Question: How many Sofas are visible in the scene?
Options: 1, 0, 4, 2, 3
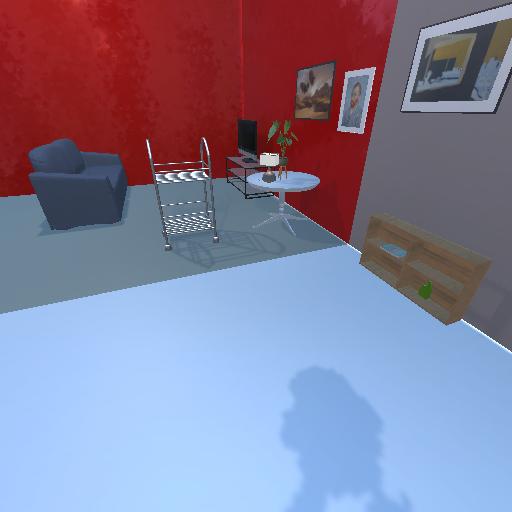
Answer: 1